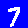
Digit: 7